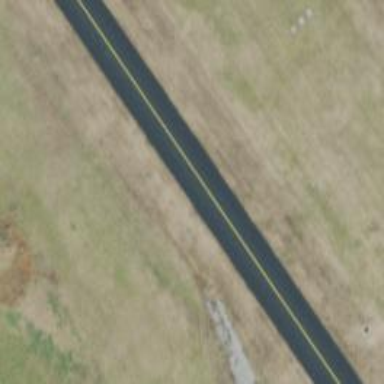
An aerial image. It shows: Image of taxiway at airport.